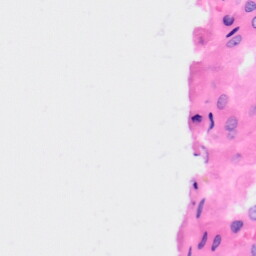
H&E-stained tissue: Kidney